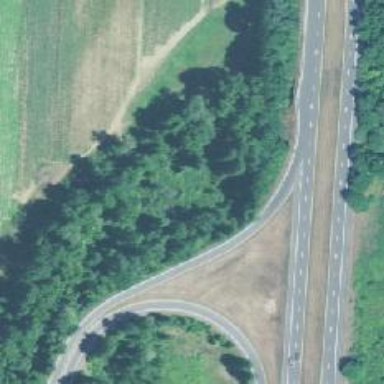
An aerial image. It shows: Primary link highway.